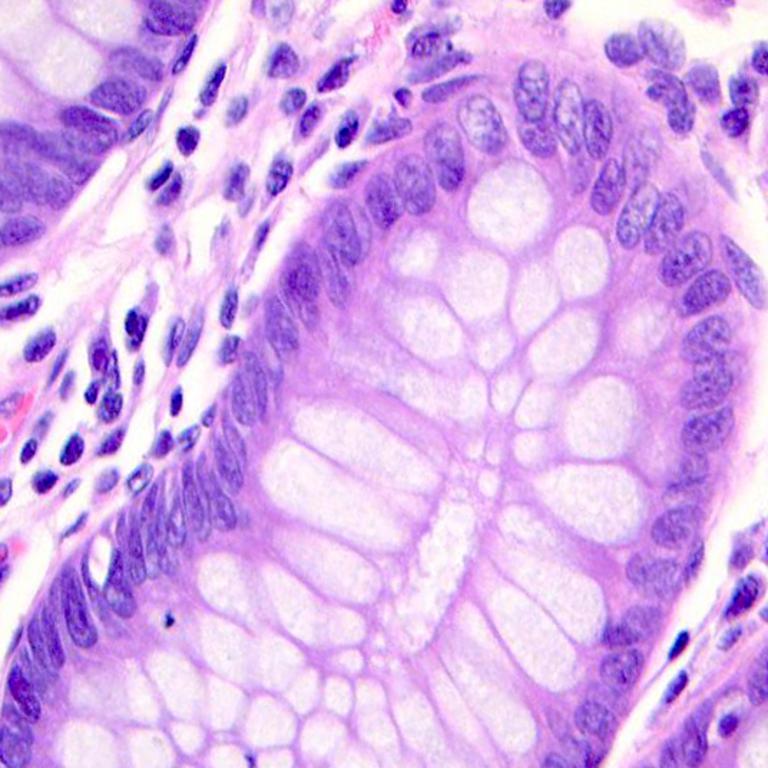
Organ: colon
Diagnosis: benign